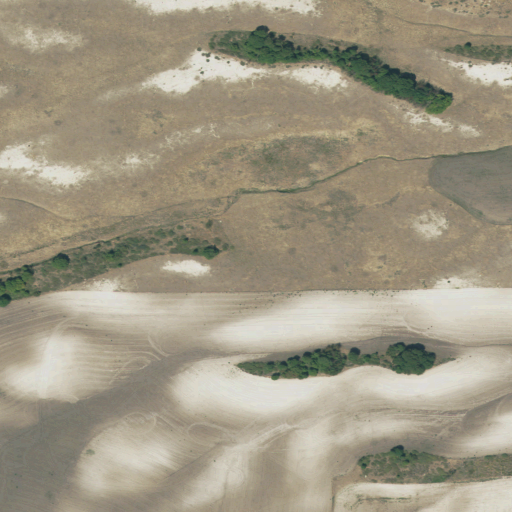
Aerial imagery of valley in Utah named Al Archibald Hollow containing cultivated crops and pasture